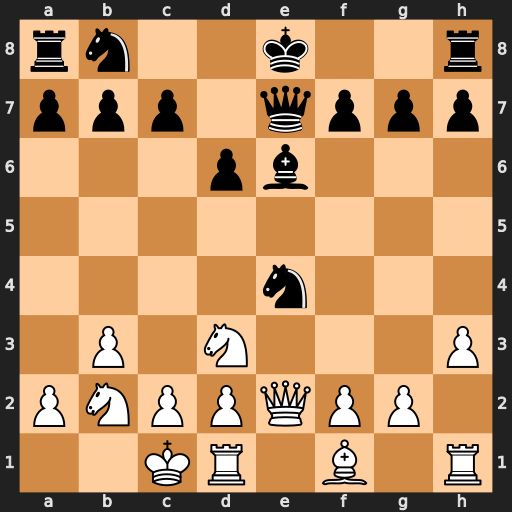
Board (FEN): rn2k2r/ppp1qppp/3pb3/8/4n3/1P1N3P/PNPPQPP1/2KR1B1R
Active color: w
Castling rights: kq
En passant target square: -
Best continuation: Qxe4